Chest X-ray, AP view. Patient: 51 years old, sex M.
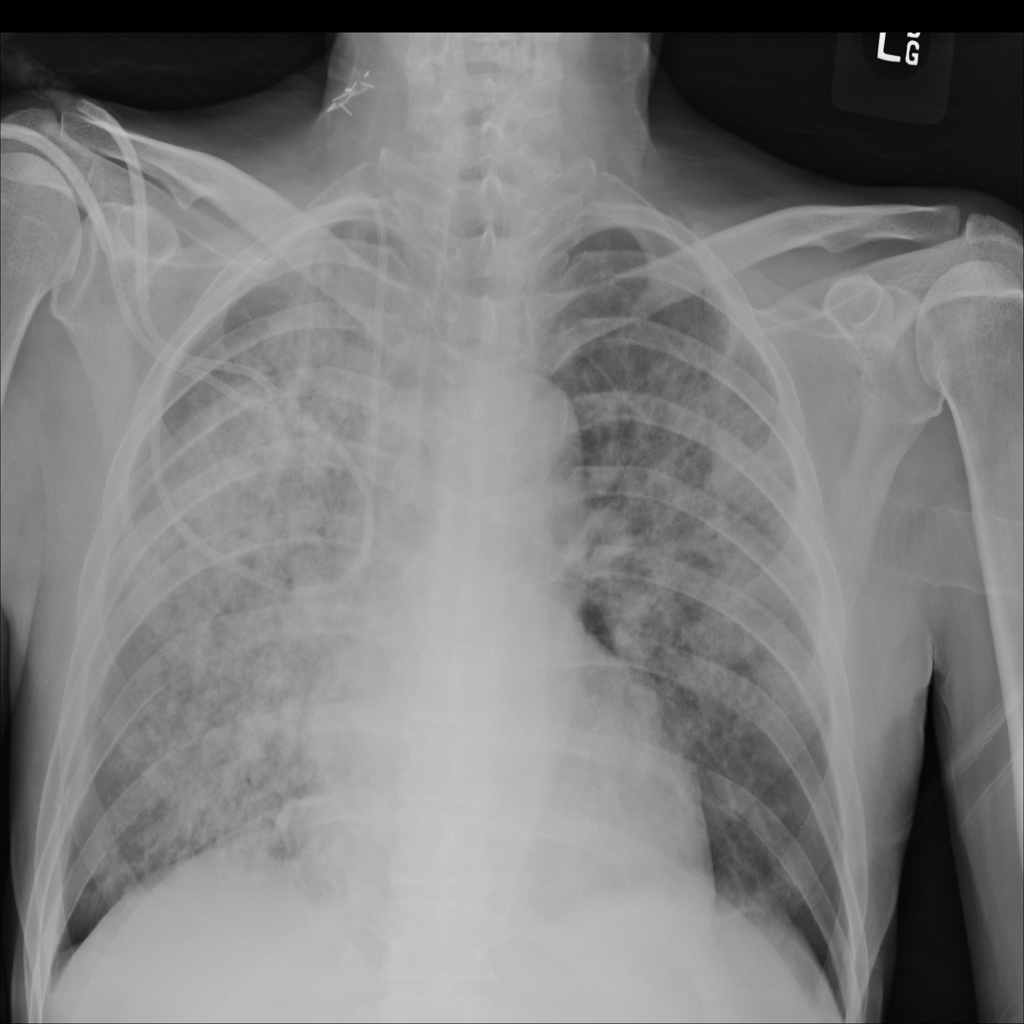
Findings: Effusion, Infiltration